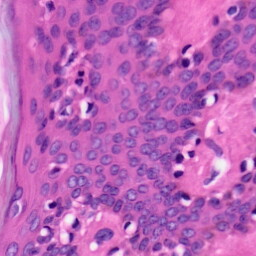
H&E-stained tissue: Skin